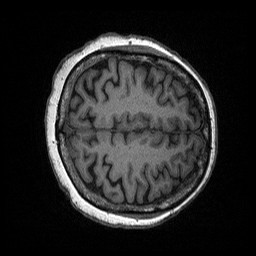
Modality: T1w
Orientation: axial
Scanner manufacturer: siemens
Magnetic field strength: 3 T
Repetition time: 2.3 s
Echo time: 0.00226 s